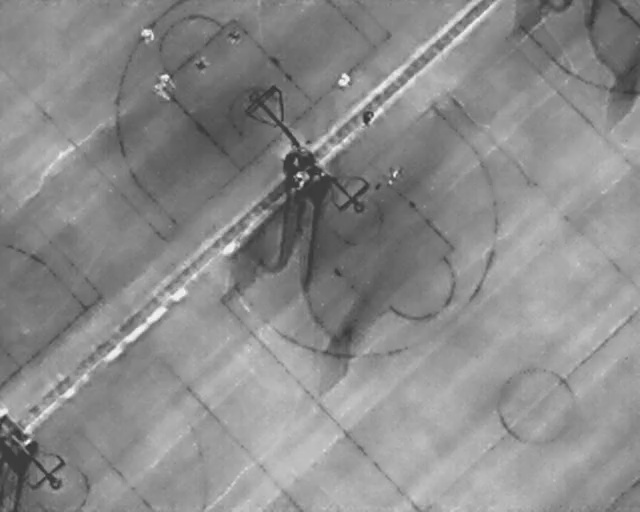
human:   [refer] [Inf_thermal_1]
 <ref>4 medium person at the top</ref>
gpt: <box>[[30, 10, 33, 14, 2], [35, 5, 37, 8, 23], [52, 14, 55, 16, 28], [55, 21, 58, 24, 2]]</box>

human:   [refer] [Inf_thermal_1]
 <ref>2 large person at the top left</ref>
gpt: <box>[[21, 5, 24, 8, 2], [24, 15, 26, 20, 37]]</box>